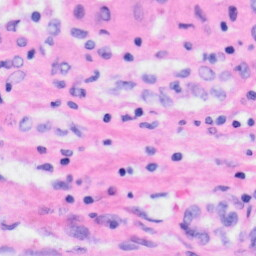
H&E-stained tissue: Liver